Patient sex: M
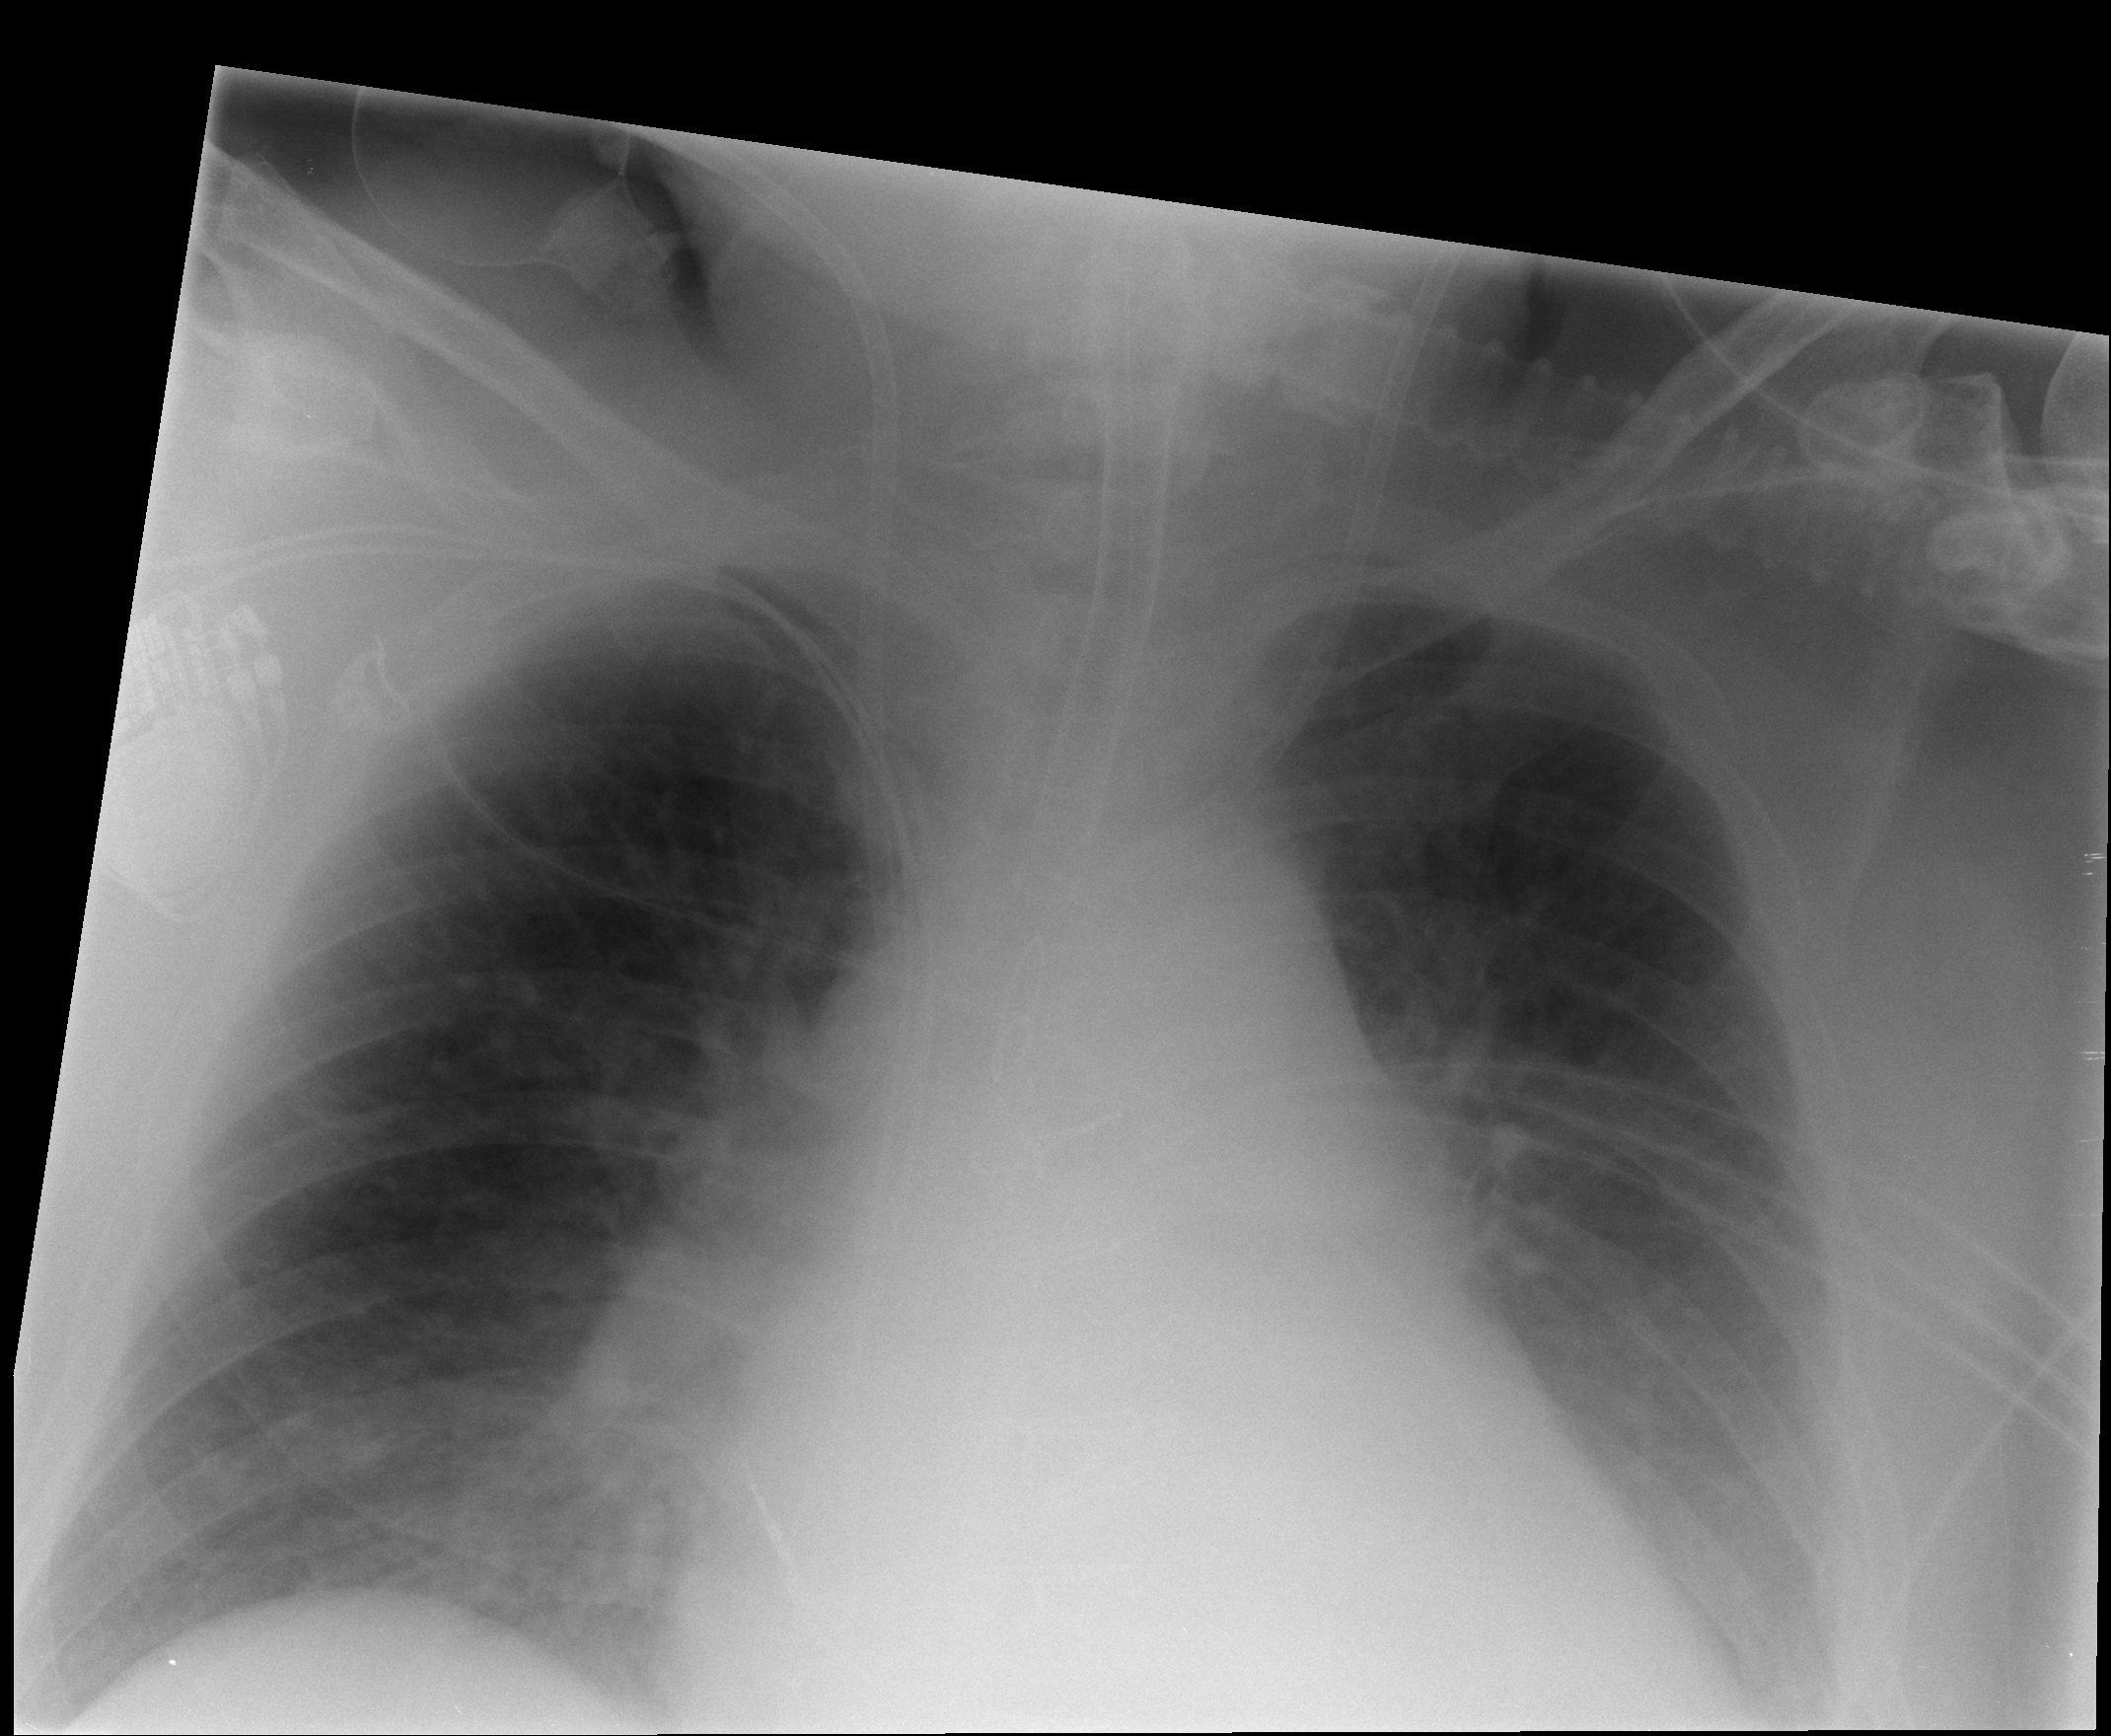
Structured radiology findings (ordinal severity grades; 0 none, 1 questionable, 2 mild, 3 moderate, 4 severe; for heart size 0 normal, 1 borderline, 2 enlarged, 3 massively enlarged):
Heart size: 2
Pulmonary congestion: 2
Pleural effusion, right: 0
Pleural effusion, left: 0
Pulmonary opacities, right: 0
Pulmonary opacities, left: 0
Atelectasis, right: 0
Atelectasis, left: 1